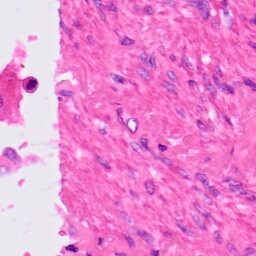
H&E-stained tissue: Lung